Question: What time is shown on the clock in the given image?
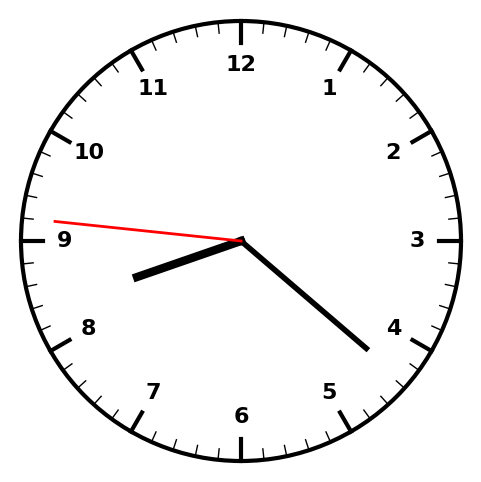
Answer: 08:21:46